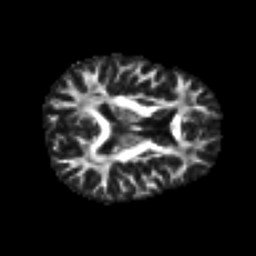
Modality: FA
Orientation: axial
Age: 35
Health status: ill
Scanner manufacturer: philips
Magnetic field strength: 3 T
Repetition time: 9 s
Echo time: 0.127 s